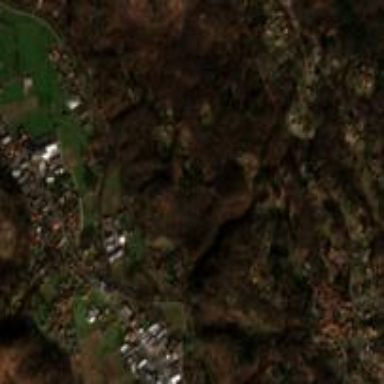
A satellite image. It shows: Small hamlet.